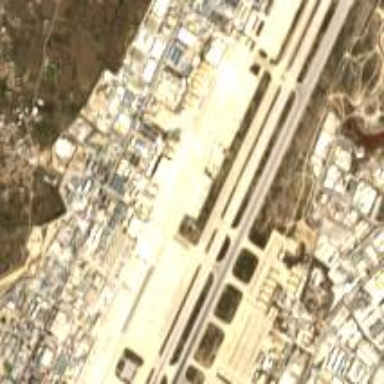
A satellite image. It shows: View of runway in airport.